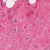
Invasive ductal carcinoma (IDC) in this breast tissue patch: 0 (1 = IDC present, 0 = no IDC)